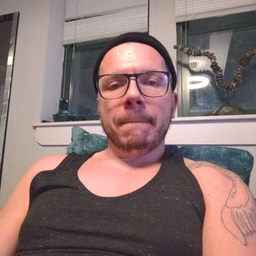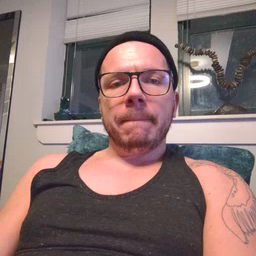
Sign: time